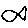
Label: fish